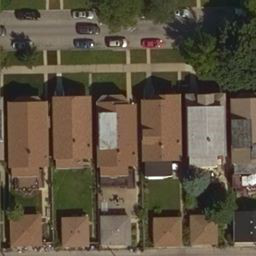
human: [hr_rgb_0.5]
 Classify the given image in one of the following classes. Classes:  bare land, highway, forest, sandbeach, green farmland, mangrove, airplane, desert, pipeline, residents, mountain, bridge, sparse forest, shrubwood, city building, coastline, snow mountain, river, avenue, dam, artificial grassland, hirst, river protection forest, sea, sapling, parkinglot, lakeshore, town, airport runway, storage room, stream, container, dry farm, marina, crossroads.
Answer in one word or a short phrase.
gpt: residents